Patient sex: M
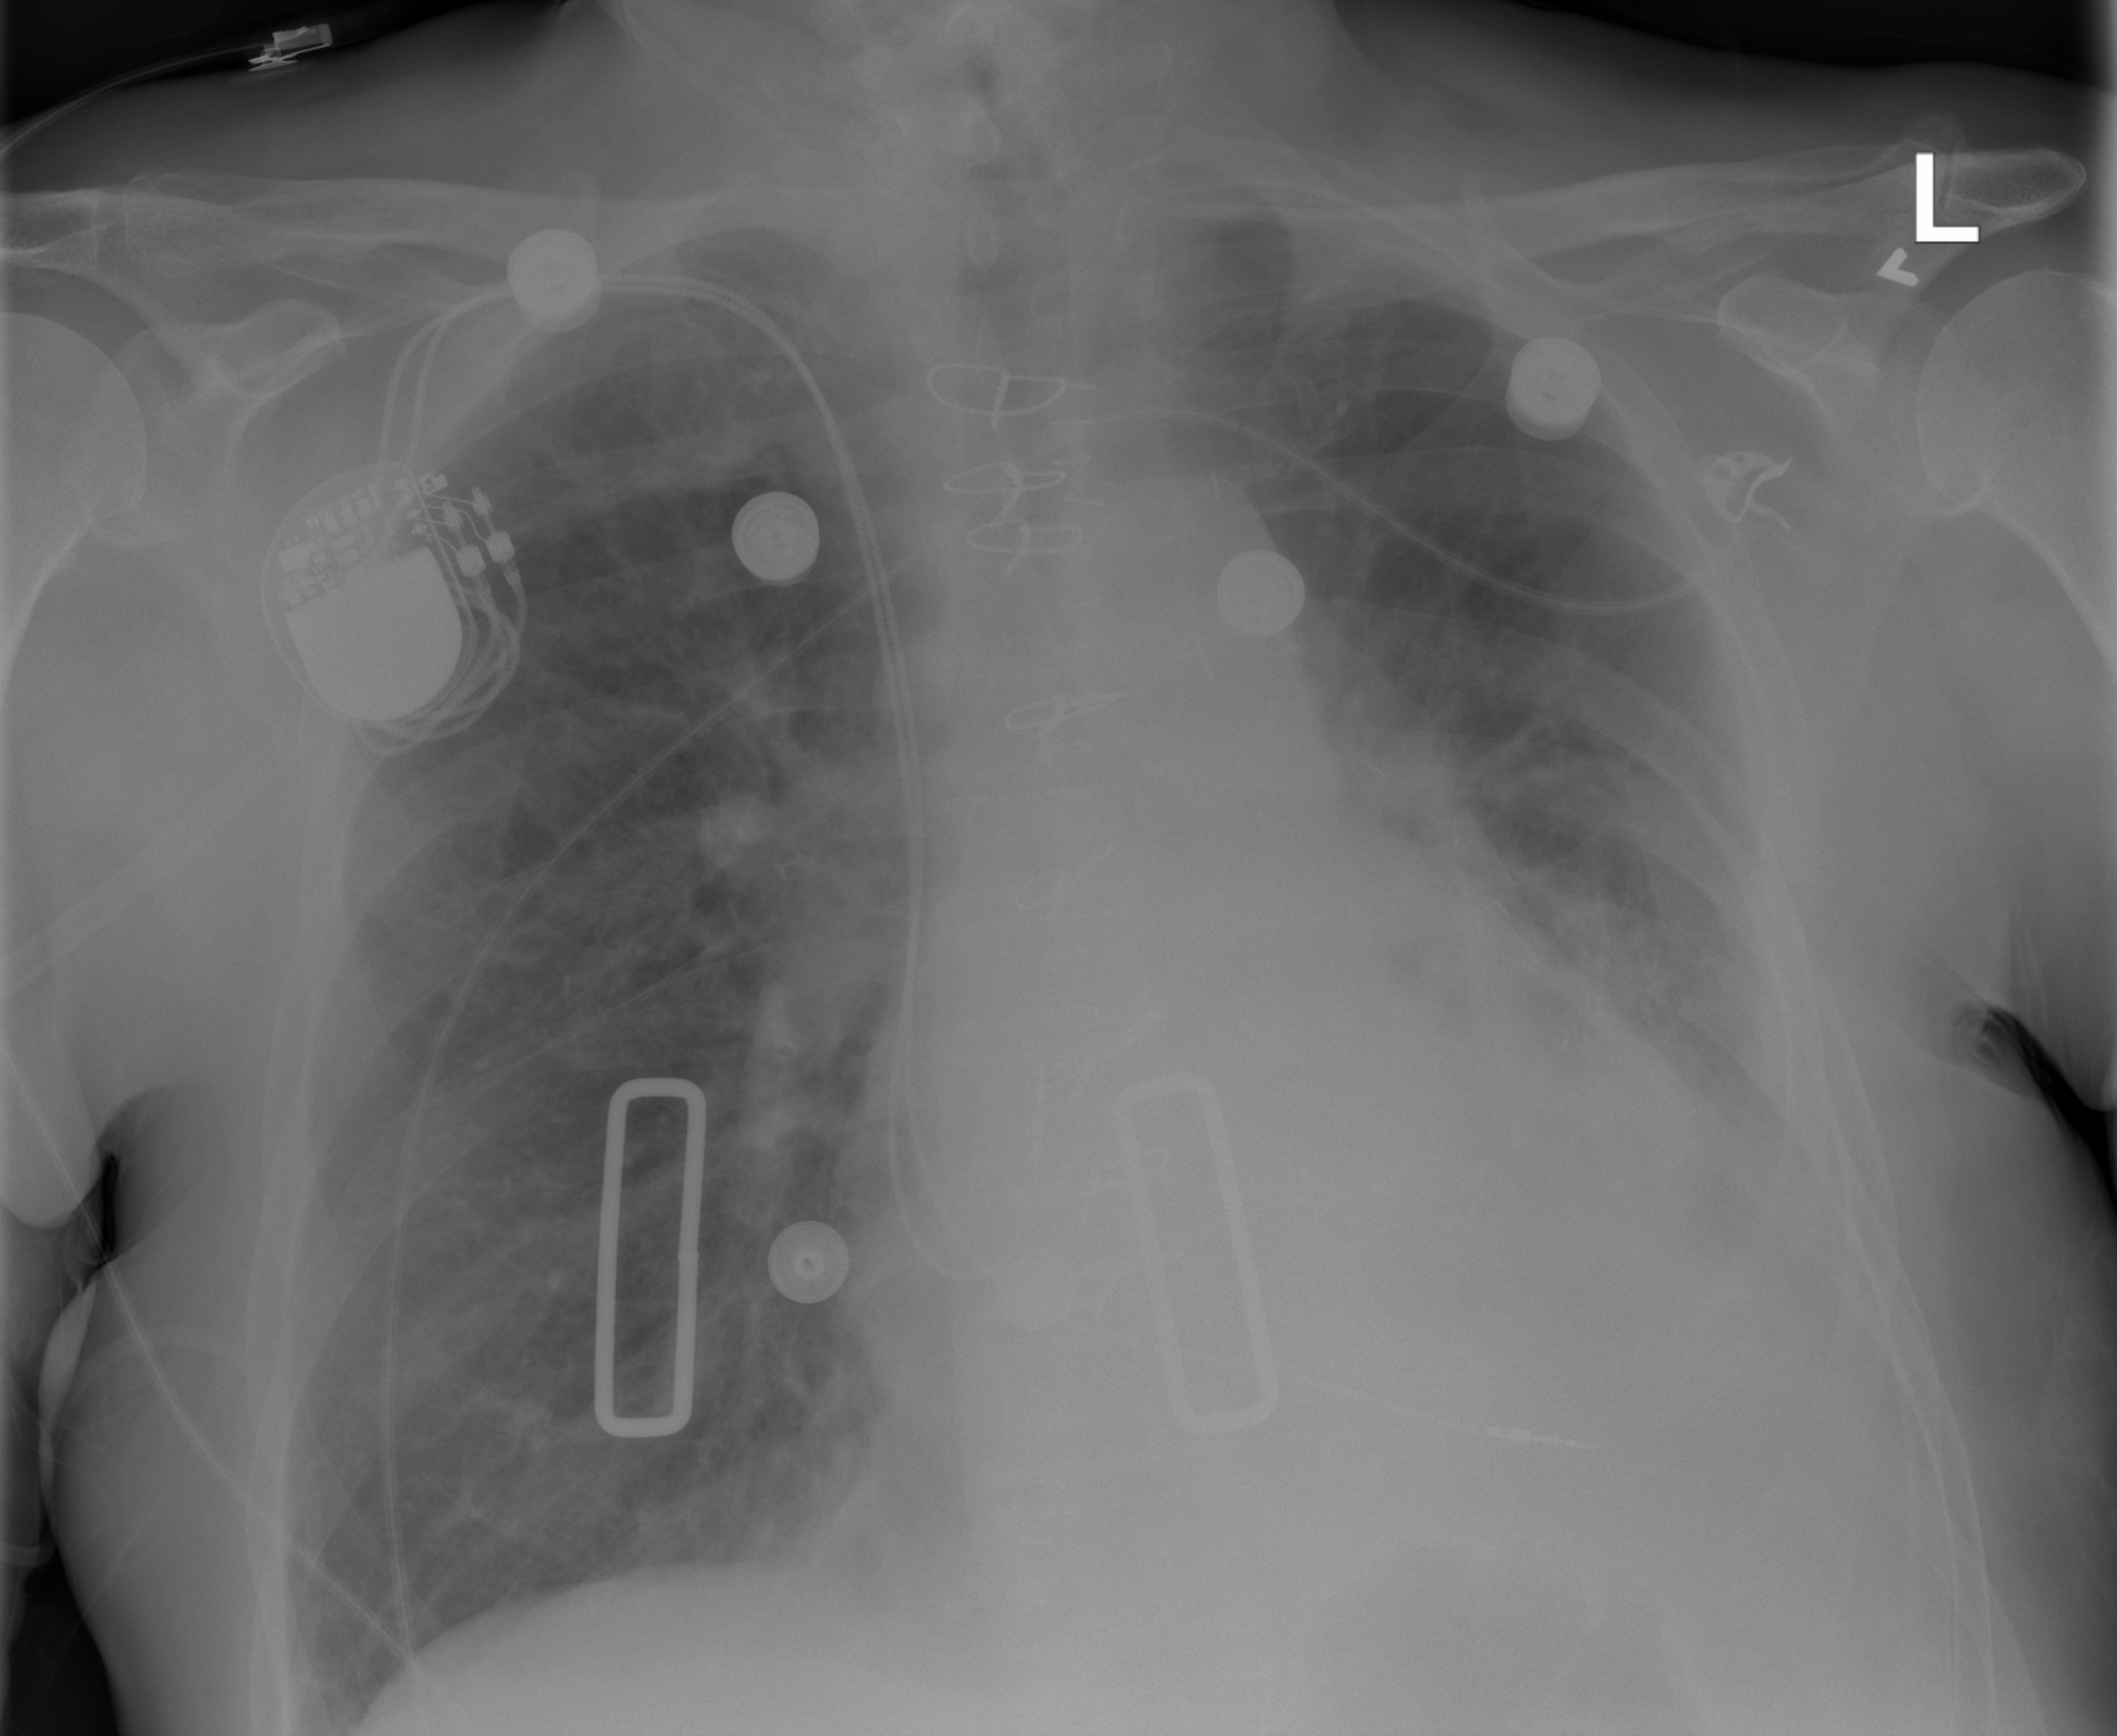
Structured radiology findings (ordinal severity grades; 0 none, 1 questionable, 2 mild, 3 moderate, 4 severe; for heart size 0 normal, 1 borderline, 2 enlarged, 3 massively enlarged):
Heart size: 2
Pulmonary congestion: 2
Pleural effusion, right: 0
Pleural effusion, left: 2
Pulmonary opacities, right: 2
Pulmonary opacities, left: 2
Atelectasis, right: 2
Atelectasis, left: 2